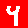
Digit: 4